Field crop: tomato
Growth stage: 2
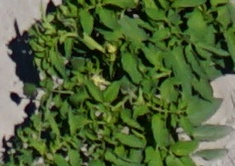
Species: tomato